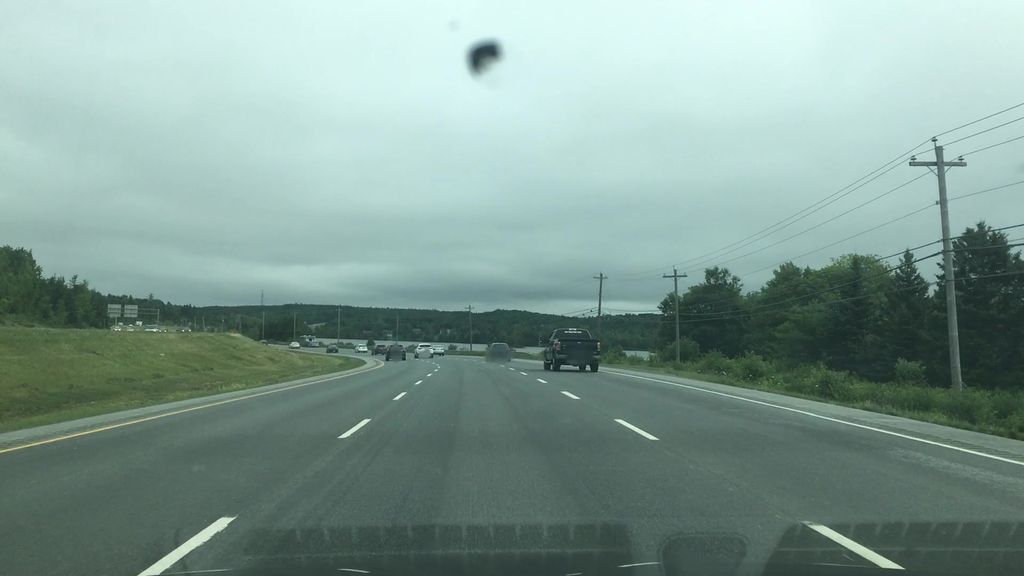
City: halifax